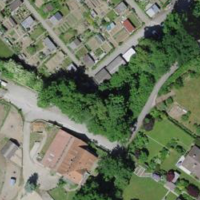
EUNIS habitat code: 53
Species observed at this site:
Allium ursinum
Lamium galeobdolon
Acer campestre
Chelidonium majus
Corylus avellana
Fagus sylvatica
Tipula maxima